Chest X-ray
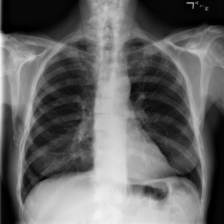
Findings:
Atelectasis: negative
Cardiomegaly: negative
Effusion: negative
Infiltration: negative
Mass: negative
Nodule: positive
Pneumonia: negative
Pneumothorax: negative
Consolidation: negative
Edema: negative
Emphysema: negative
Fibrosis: negative
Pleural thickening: negative
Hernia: negative